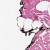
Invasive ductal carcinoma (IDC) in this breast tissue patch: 0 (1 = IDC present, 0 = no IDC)